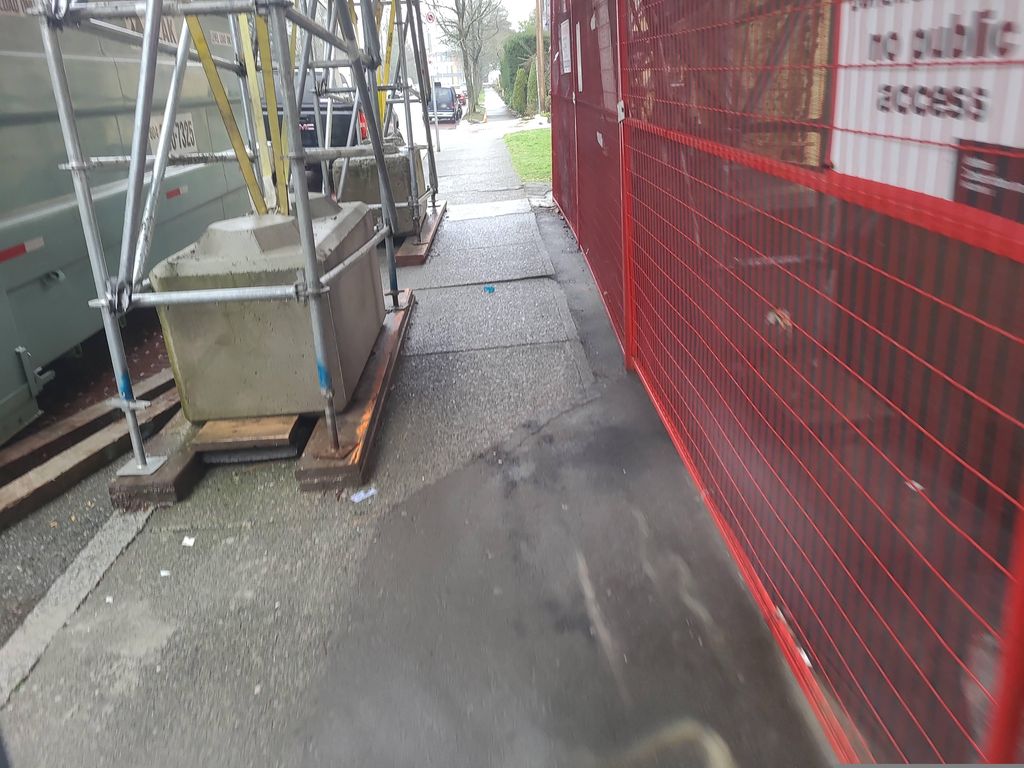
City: vancouver